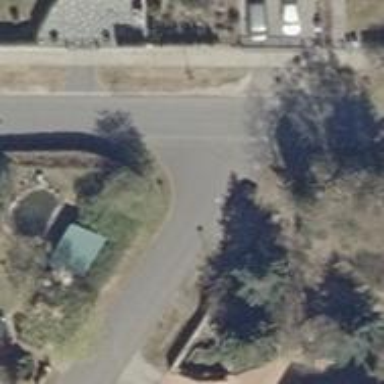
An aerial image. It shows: Asphalt road in residential area.